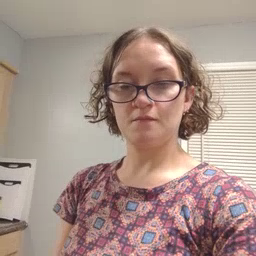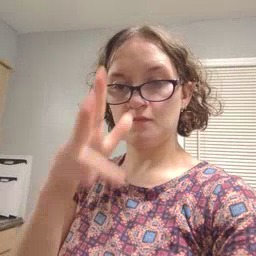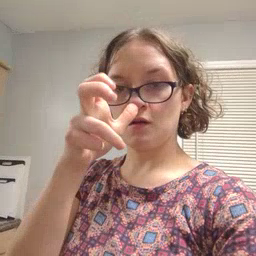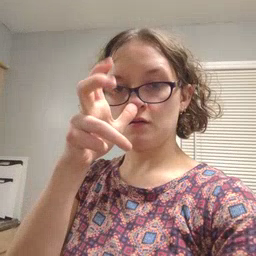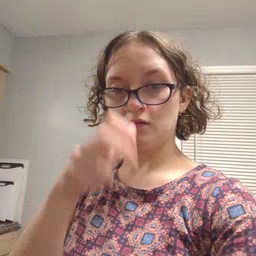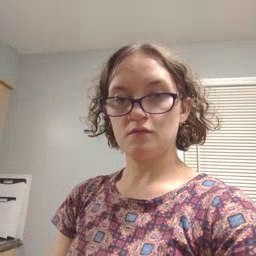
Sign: bug